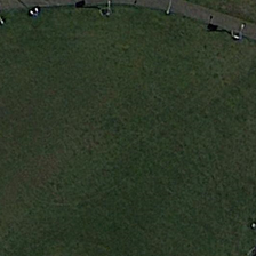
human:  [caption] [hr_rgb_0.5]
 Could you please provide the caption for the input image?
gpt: There is a lawn beside the road.

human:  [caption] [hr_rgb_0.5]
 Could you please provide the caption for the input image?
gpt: There is a road by the grass. Some cars stopped by the side of the road

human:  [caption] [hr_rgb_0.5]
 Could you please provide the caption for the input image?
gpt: There is a road on the side of the the prairie. cars are parked on the side of the road

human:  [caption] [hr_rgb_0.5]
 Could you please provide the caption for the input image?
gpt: There is a road on the side of the meadow. Some cars are parked on the road

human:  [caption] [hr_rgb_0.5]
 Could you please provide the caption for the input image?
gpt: There's a road next to prairie. Some Cars are parked on the side of the road.